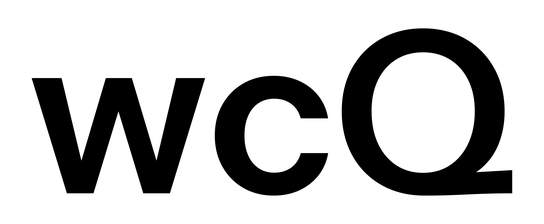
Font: InstrumentSans_SemiBold